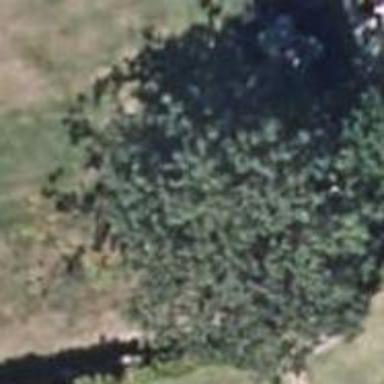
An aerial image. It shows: Beautiful tree in nature.